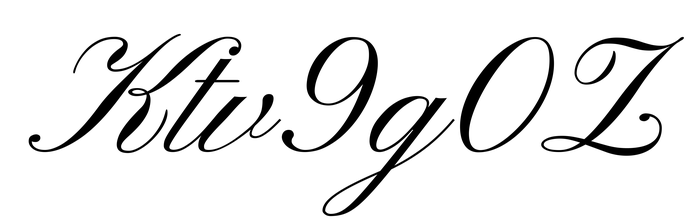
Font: PinyonScript-Regular